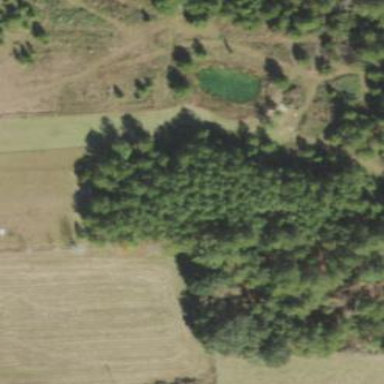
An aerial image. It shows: Needle-leaved woodland.